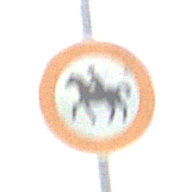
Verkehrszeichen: VerbotReiter
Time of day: SunriseSunset
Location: Outdoor (RoadRail)
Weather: PartlyCloudy
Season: NotSpecified
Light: Natural